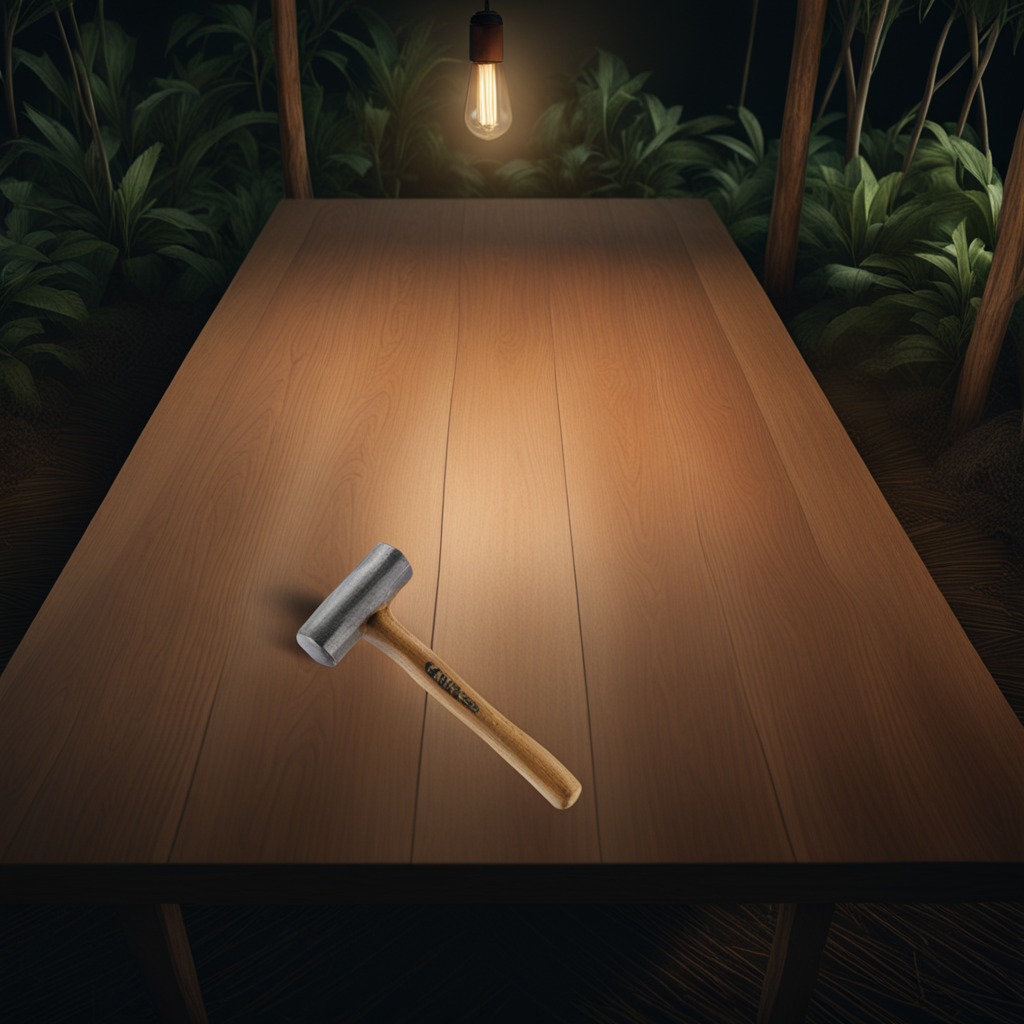
A hammer is lying on a wooden table inside a jungle field workshop tent at night.